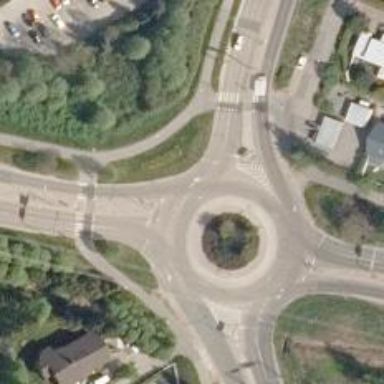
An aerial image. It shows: Secondary road with asphalt surface leading to roundabout.